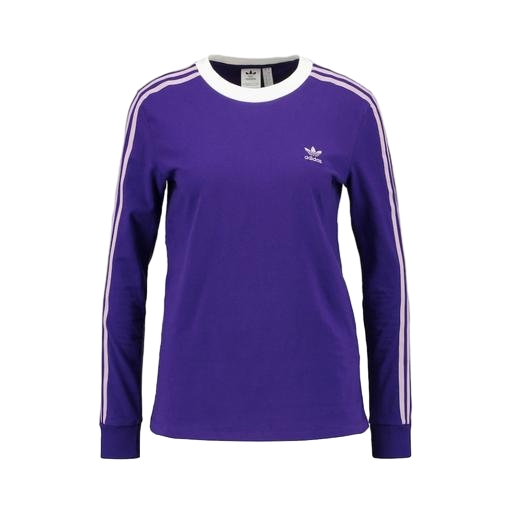
ls tee, 3-stripe ringer tee, purple crewneck long-sleeve tee, white background